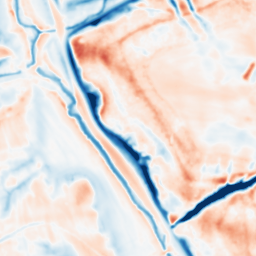
Category: multiscale
Decomposition family: dog_multiscale
Decomposition parameters: sigma_ratio: 2
n_scales: 3
base_sigma: 1
Upsampling method: bilinear
Upsampling parameters: scale: 4
Upsampling scale: 4